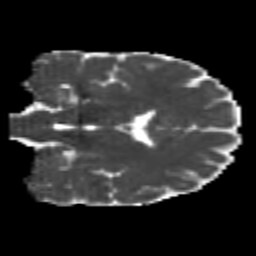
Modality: MD
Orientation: coronal
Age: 20
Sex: male
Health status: healthy
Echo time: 0.074 s